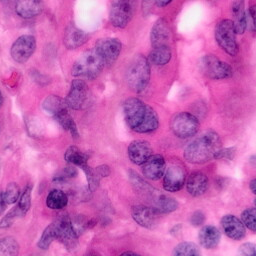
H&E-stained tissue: Pancreatic